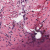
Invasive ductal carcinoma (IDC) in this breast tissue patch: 0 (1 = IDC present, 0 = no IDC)